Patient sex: M
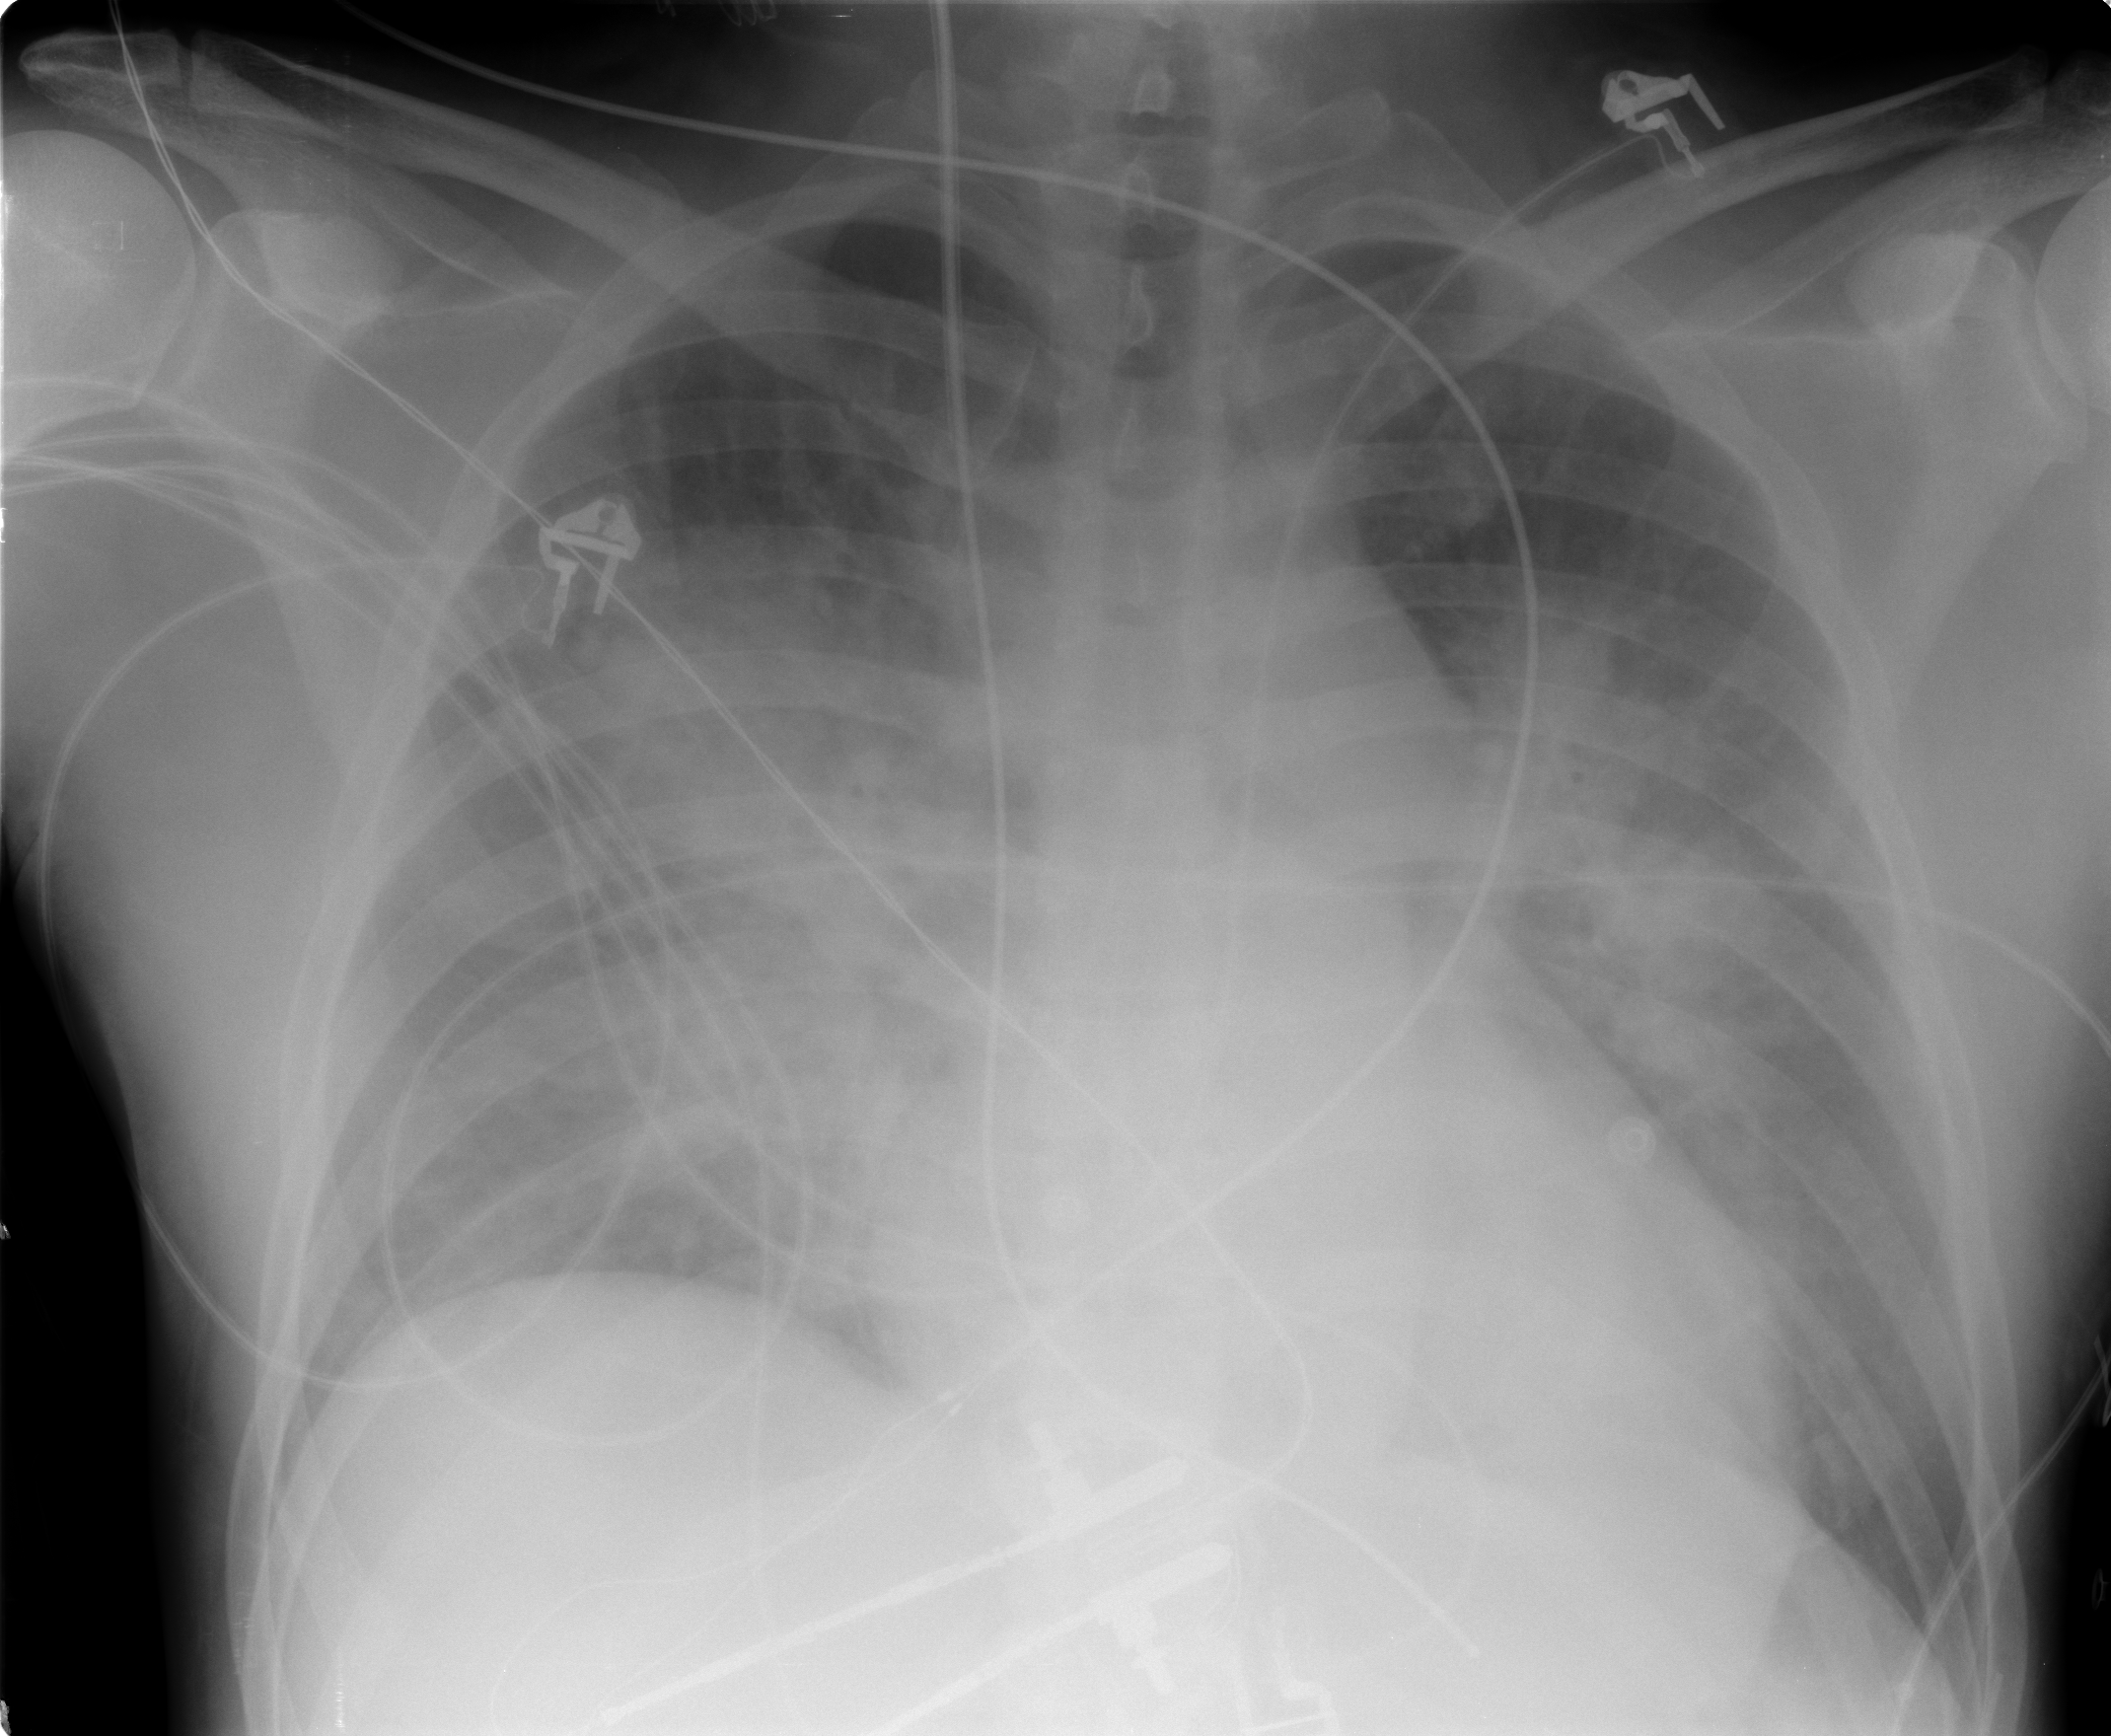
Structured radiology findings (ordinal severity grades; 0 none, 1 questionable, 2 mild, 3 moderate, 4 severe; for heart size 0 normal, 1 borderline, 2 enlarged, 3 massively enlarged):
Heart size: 2
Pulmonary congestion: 2
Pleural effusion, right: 2
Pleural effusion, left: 0
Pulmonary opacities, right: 4
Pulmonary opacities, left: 3
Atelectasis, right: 2
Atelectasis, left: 2